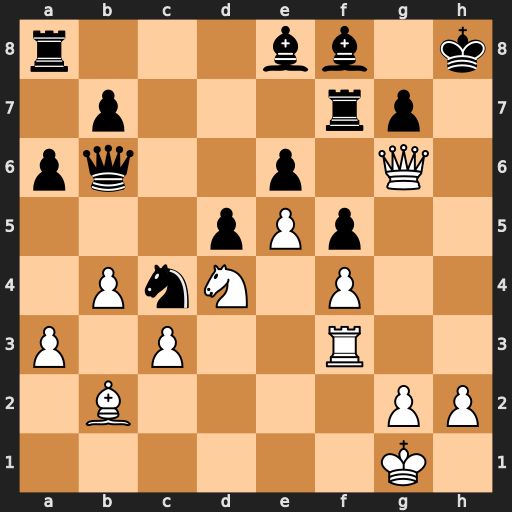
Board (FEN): r3bb1k/1p3rp1/pq2p1Q1/3pPp2/1PnN1P2/P1P2R2/1B4PP/6K1
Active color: w
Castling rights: -
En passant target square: -
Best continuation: Rh3+ Kg8 Qh7#